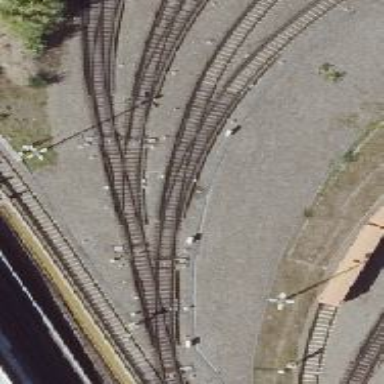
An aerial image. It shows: Railway switch with the turnout side on the right.